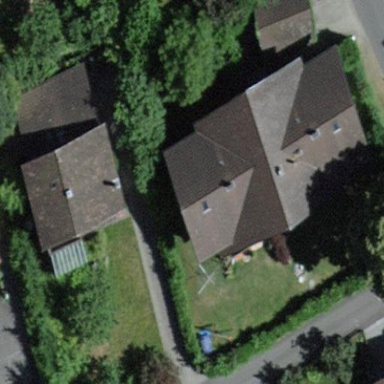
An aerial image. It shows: Residential building.